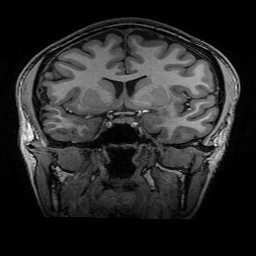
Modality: T1w
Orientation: sagittal
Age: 20
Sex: female
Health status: healthy
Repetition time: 2.53 s
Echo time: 0.0034 s